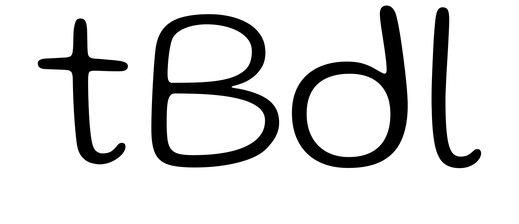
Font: Gluten_ExtraLight